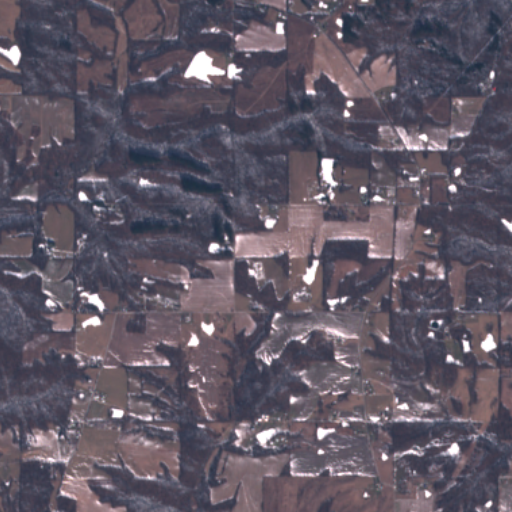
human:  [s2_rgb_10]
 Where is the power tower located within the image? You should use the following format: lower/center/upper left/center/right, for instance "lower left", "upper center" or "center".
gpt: The power tower is located in the lower right of the image.
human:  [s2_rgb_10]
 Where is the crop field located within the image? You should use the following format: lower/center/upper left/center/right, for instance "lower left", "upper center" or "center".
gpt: There is no crop field in the image.